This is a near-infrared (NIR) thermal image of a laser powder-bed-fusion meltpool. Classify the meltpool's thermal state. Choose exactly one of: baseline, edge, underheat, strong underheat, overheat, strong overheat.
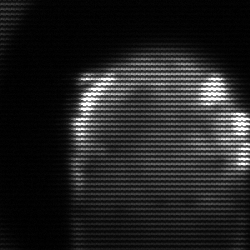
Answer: edge